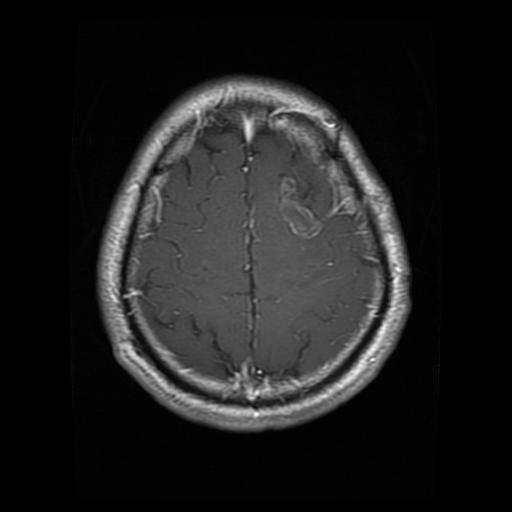
Label: glioma